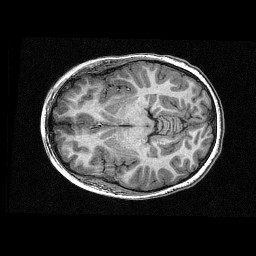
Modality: T1w
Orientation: axial
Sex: female
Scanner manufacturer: siemens
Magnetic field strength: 3 T
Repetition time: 2.3 s
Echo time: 0.00336 s